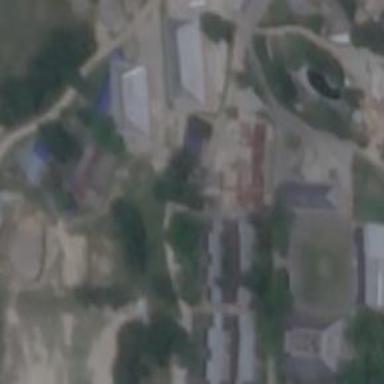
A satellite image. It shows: School.